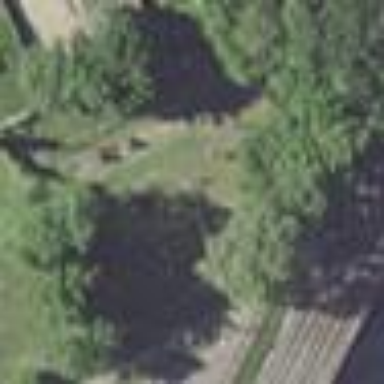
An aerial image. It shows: Lovely park for leisure and relaxation.